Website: slack
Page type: stored-credit-cards
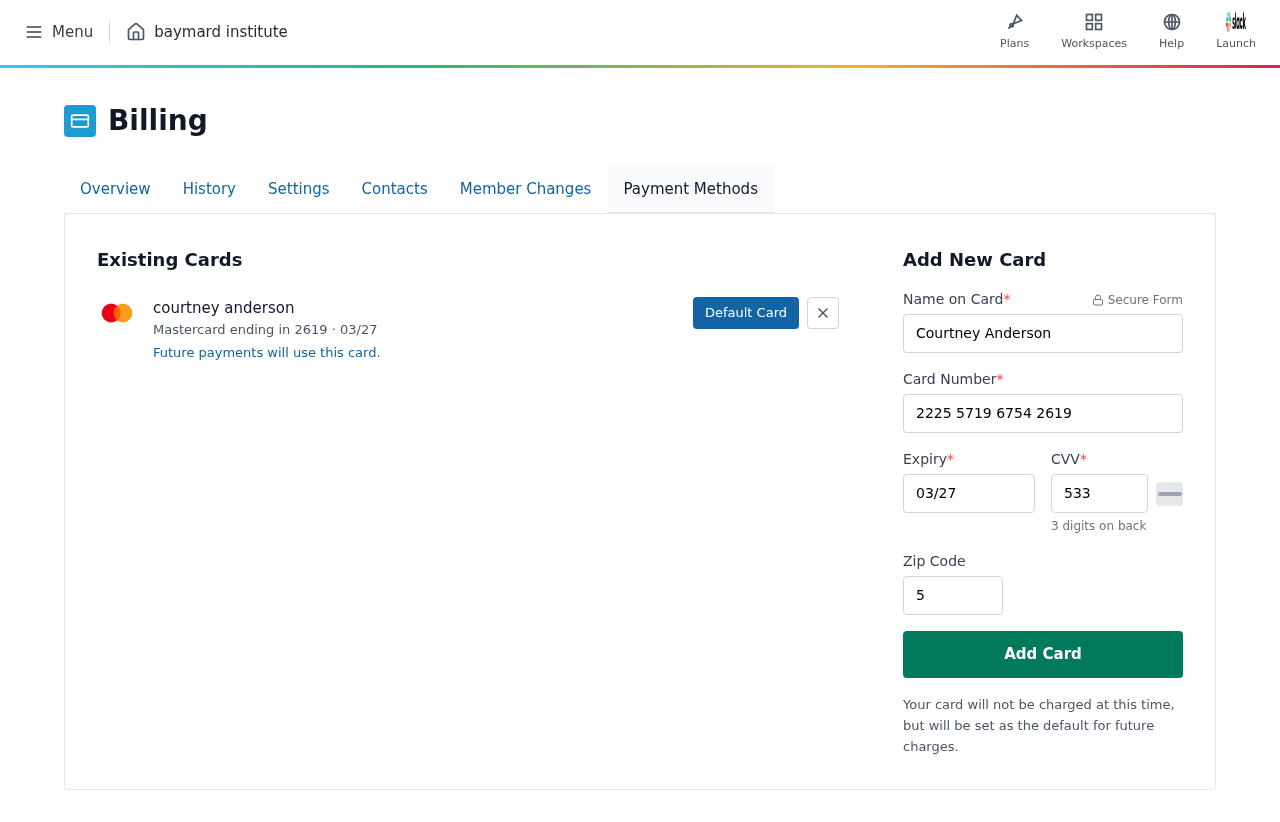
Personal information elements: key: PII_CARD_CVV
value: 533
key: PII_CARD_EXPIRY
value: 03/27
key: PII_CARD_EXPIRY_MONTH
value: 03
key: PII_CARD_EXPIRY_YEAR
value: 27
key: PII_CARD_LAST4
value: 2619
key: PII_CARD_NUMBER
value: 2225 5719 6754 2619
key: PII_CARD_TYPE
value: Mastercard
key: PII_FULLNAME
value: courtney anderson
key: PII_FULLNAME
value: Courtney Anderson
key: PII_POSTCODE
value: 52868